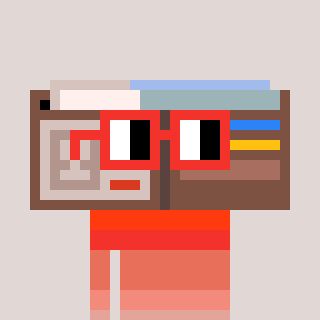
a pixel art character with square red glasses, a wallet-shaped head and a darkbrown-colored body on a warm background